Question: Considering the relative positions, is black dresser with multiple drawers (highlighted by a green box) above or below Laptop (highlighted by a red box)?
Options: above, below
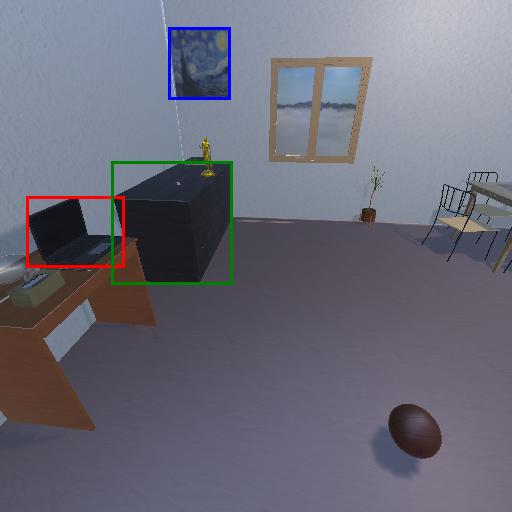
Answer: above